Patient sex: F
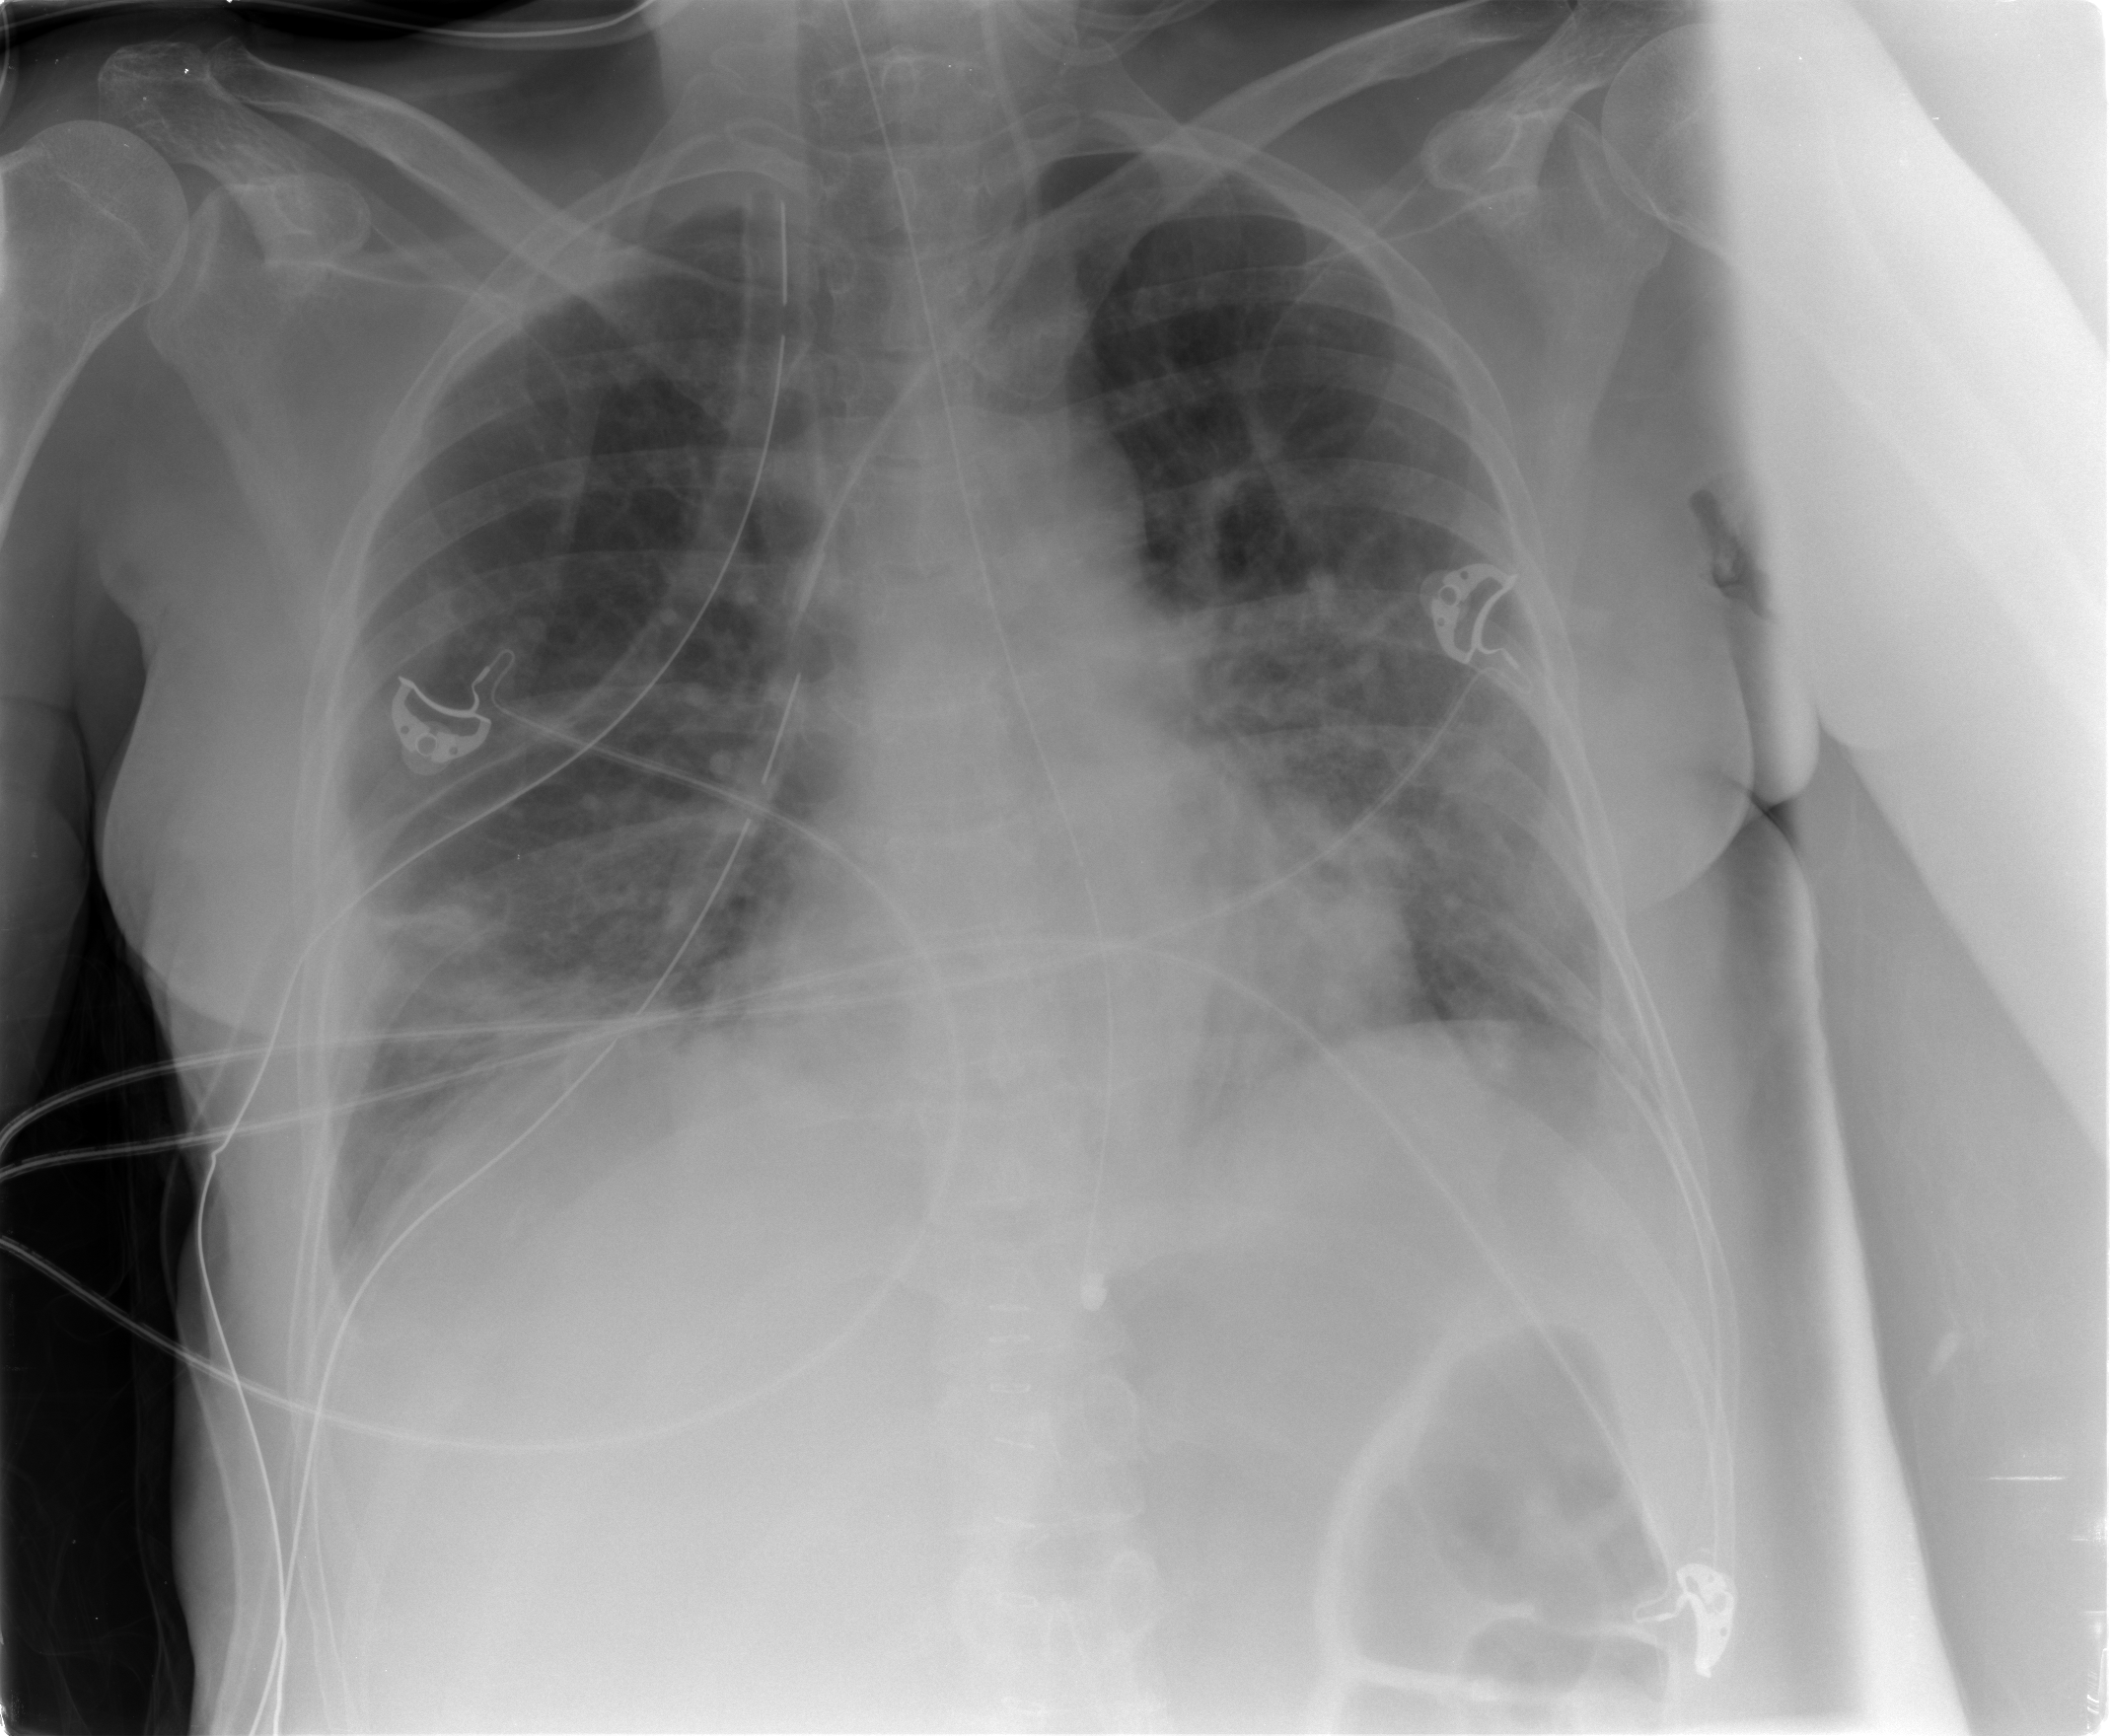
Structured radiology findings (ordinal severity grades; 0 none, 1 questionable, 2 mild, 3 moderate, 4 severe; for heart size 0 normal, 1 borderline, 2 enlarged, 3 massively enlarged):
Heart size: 0
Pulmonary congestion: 1
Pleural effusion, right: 1
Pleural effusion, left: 0
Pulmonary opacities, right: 1
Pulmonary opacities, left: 2
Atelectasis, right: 2
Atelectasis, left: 2